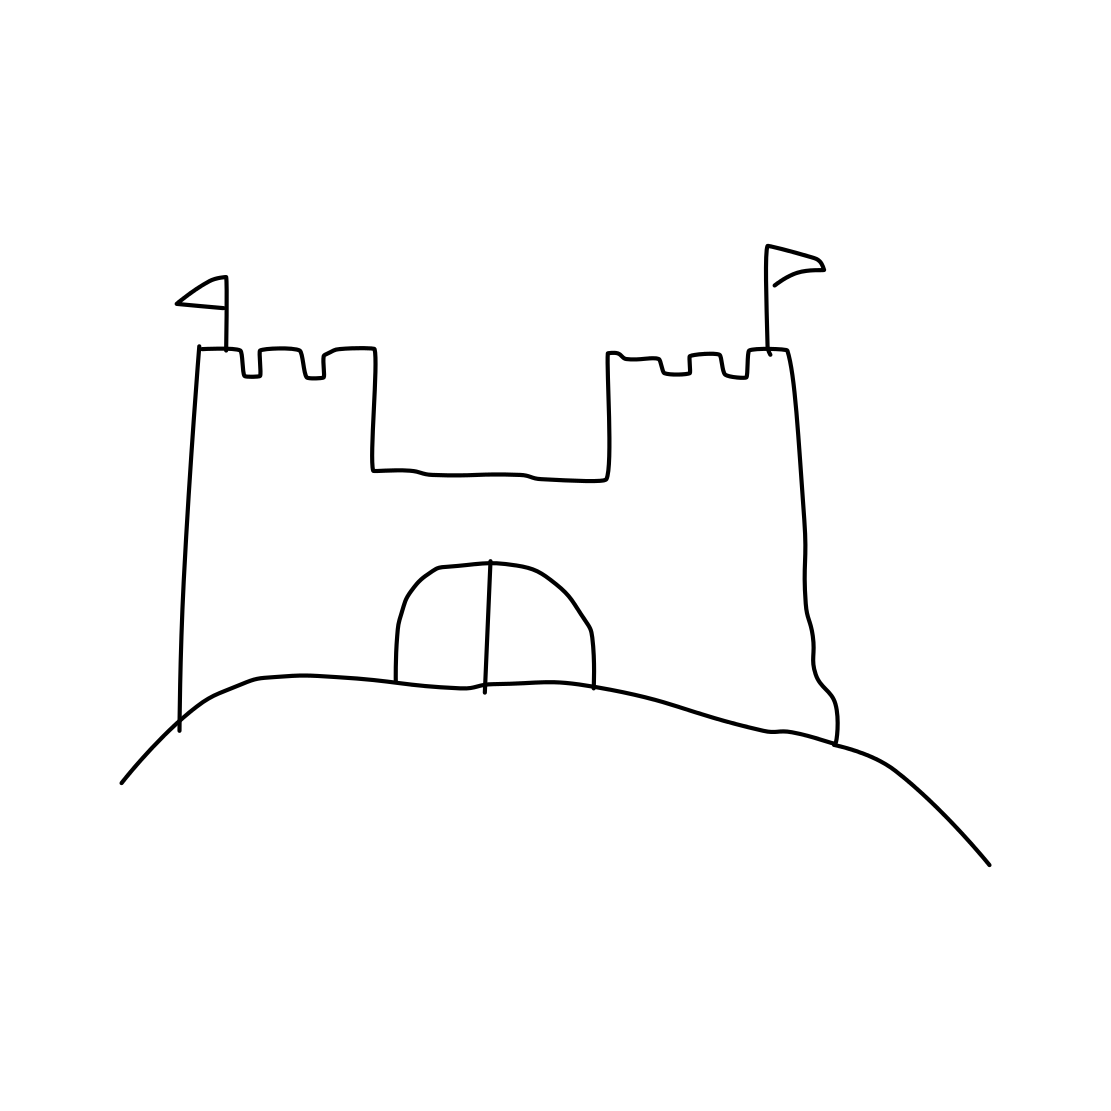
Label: castle